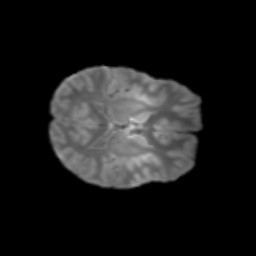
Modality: T2w
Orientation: axial
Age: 13
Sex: female
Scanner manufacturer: siemens
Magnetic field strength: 3 T
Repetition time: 3.8 s
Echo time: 0.07 s